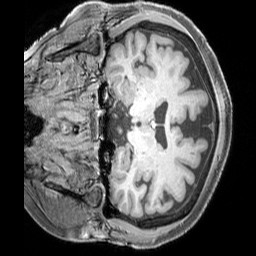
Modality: T1w
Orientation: coronal
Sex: female
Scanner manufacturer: siemens
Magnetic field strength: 3 T
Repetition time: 2.3 s
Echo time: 0.00226 s